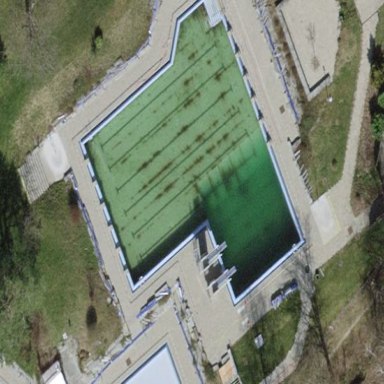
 perfect for swimming and other water activities."